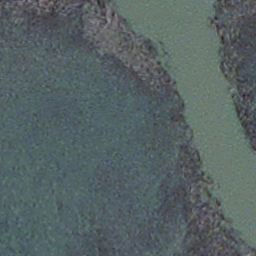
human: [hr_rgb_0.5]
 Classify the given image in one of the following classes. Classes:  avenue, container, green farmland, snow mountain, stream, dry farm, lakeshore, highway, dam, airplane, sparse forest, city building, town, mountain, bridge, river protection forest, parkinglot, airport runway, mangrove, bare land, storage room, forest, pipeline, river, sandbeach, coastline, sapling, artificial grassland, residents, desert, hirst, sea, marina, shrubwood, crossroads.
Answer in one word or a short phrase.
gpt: stream